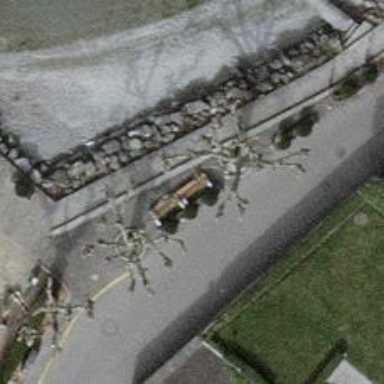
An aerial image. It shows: Bench for seating.